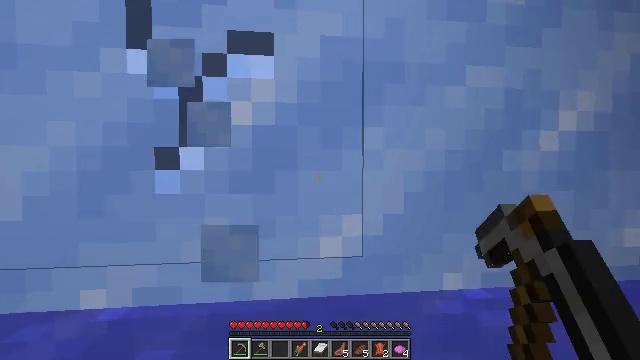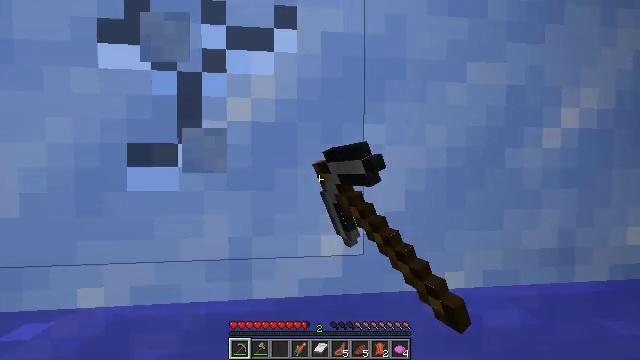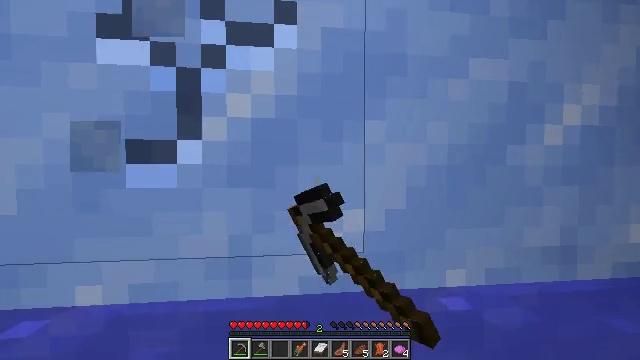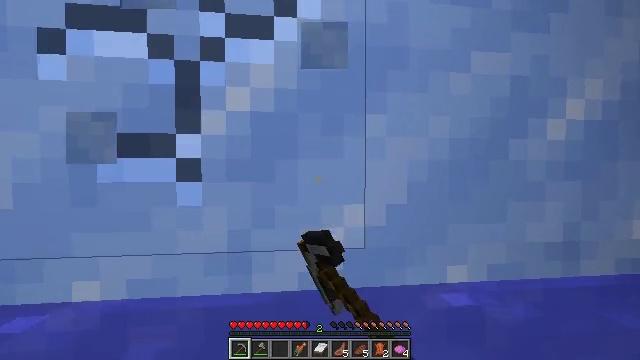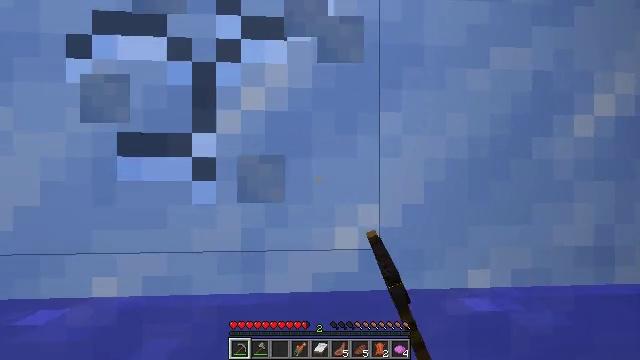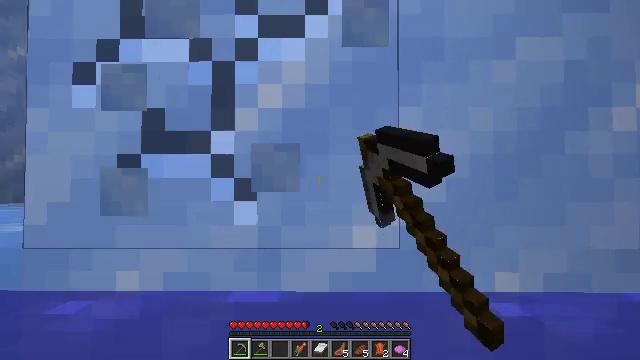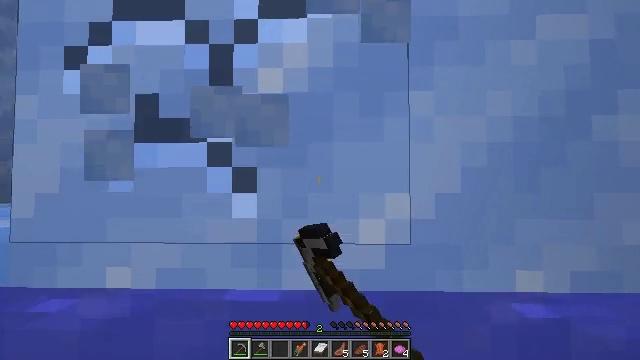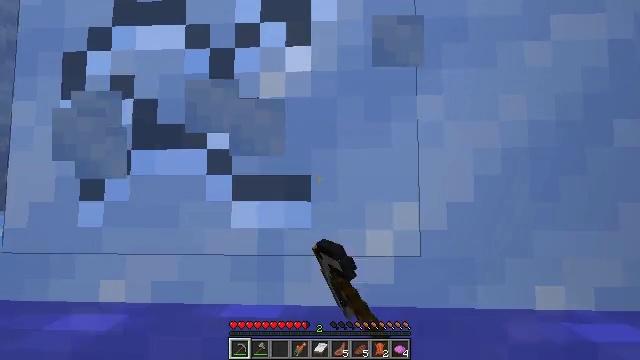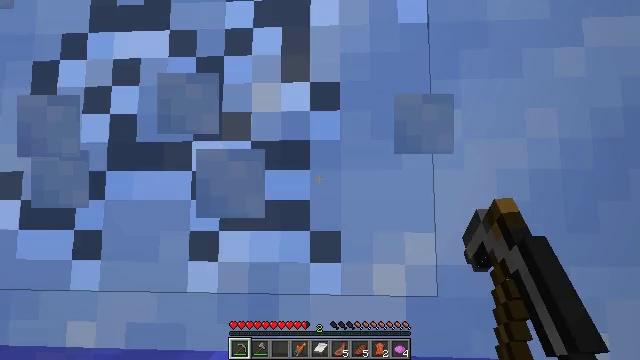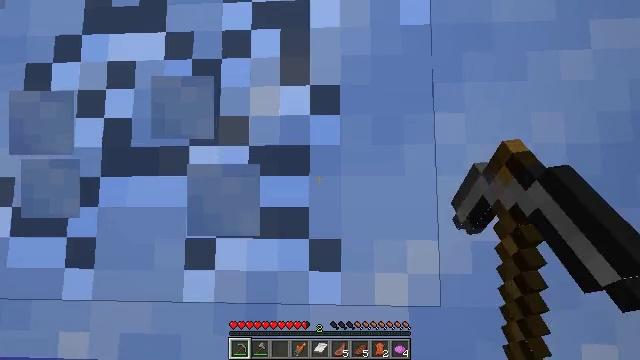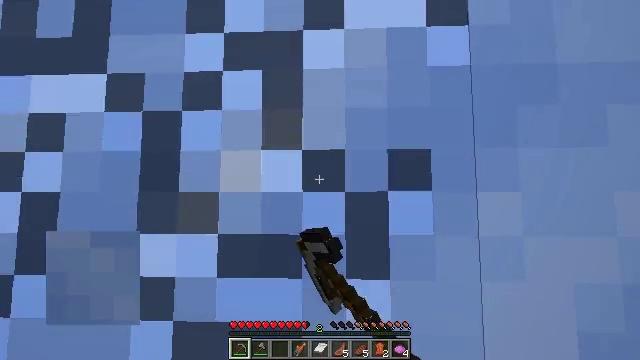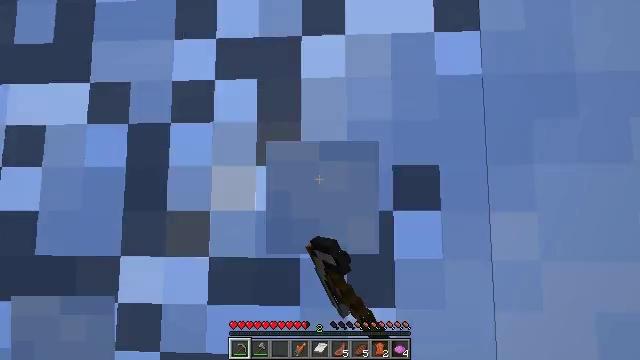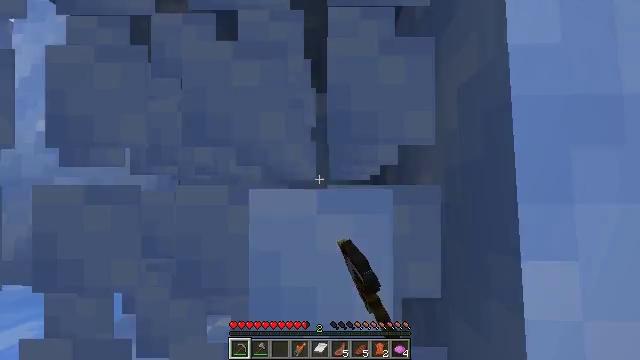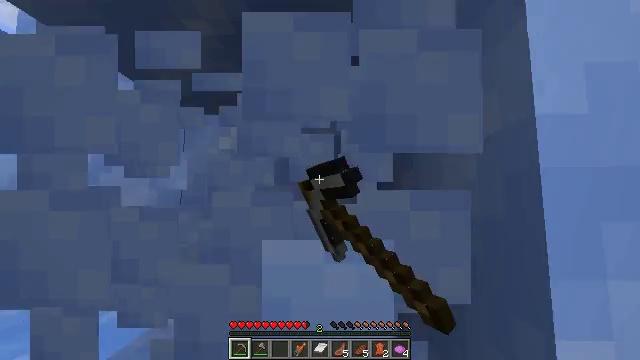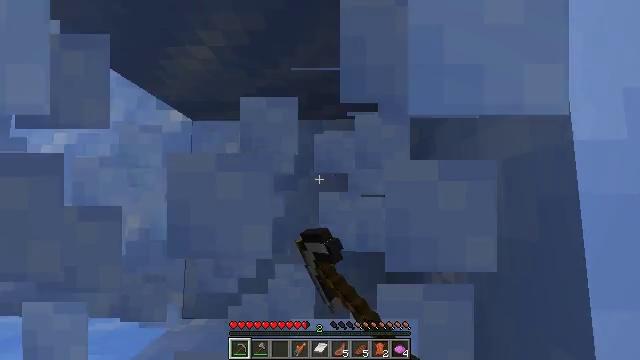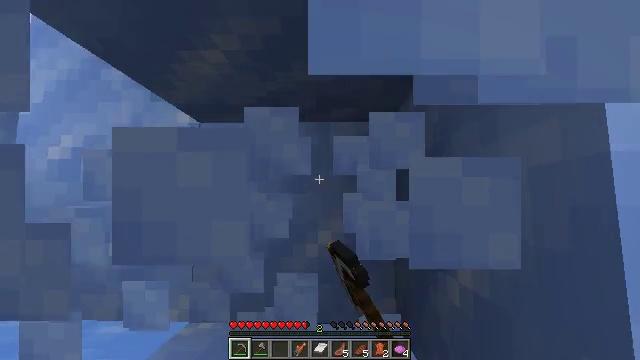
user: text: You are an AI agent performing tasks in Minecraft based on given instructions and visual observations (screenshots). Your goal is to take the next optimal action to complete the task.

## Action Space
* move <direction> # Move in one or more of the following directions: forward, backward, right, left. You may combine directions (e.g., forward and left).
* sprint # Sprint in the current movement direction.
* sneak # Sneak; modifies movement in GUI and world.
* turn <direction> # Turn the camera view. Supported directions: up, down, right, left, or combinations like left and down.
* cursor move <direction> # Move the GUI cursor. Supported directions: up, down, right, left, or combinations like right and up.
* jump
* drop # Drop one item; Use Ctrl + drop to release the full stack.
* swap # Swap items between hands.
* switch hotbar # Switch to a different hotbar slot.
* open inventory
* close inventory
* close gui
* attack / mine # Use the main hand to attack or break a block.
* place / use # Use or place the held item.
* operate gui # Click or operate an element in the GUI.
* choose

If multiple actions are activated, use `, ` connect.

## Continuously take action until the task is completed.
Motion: motion action
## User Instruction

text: Harvest packed ice from cold regions.
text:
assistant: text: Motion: attack / mine
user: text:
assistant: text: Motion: attack / mine
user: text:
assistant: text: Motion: attack / mine
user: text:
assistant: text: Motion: turn left and up, attack / mine
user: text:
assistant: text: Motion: move forward, turn left and up, attack / mine
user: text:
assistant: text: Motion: move forward, attack / mine
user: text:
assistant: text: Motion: move forward, turn up, attack / mine, jump
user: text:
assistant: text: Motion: move forward, turn up, attack / mine, jump
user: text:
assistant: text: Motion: move forward, attack / mine, jump
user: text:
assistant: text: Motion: move forward, attack / mine, jump
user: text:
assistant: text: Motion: move forward, attack / mine
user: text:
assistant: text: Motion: move forward and move left, attack / mine
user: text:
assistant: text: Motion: move forward and move left, turn up, attack / mine
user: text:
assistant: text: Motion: move forward and move left, attack / mine
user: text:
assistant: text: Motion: move forward and move left, attack / mine
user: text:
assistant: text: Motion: move forward and move left, attack / mine
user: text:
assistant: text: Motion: move forward and move left, attack / mine
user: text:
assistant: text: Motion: move forward and move left, attack / mine, jump
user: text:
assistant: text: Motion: move forward and move left, turn right and down, jump
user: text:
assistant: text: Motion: move forward and move left, turn right and down, jump
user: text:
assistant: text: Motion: move forward and move left, turn right and down, jump
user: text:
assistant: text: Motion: move forward and move left, turn right and down, jump
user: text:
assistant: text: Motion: move forward and move left
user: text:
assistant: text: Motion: move forward and move left
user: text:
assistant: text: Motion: move forward and move left, jump
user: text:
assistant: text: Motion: move forward and move left, jump
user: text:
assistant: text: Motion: move forward and move left
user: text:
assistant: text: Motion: move forward and move left
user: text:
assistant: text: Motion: move forward and move left
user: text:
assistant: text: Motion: move forward and move left